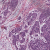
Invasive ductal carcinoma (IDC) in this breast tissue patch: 1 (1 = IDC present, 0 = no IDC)